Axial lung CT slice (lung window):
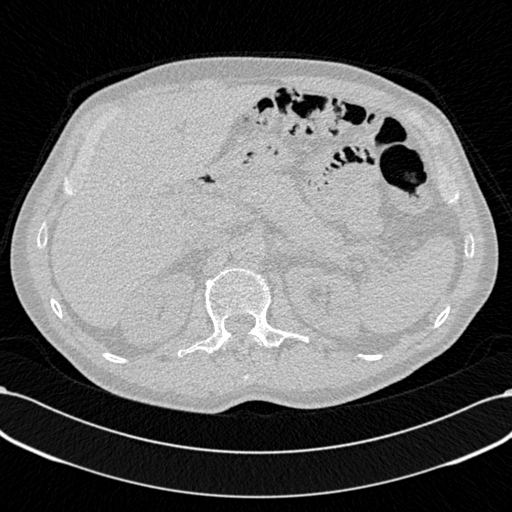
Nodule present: no